Field crop: maize
Growth stage: 2
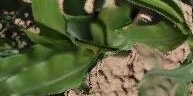
Species: maize